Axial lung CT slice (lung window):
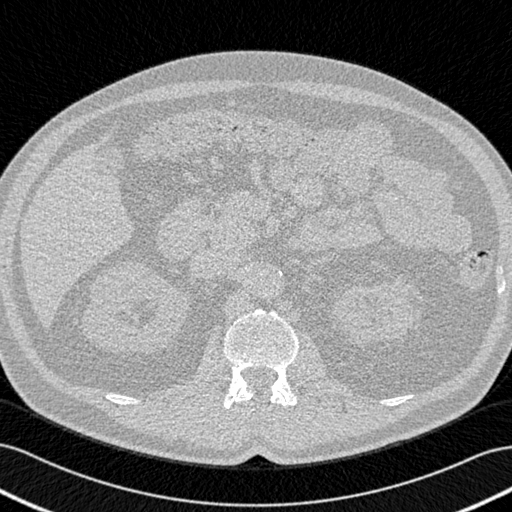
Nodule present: no